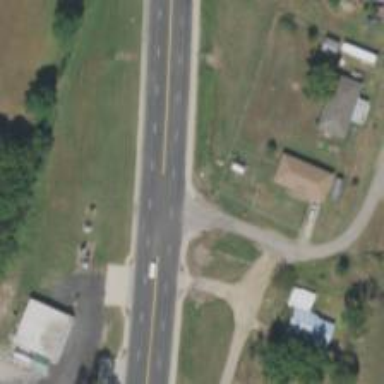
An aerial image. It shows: Road with stop sign.